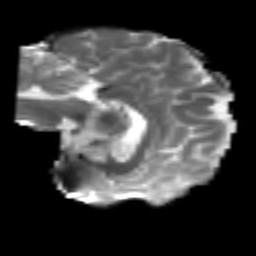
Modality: T2w
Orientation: sagittal
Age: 40
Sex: female
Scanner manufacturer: siemens
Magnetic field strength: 3 T
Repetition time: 4.987 s
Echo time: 0.0792 s